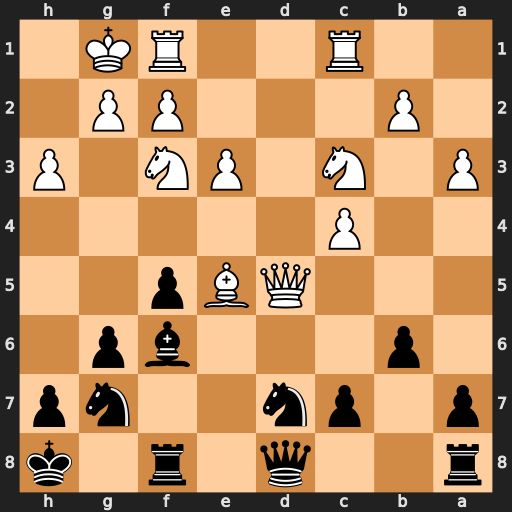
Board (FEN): r2q1r1k/p1pn2np/1p3bp1/3QBp2/2P5/P1N1PN1P/1P3PP1/2R2RK1
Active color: b
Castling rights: -
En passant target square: -
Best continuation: Nxe5 Nxe5 Qxd5